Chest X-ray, AP view. Patient: 16 years old, sex M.
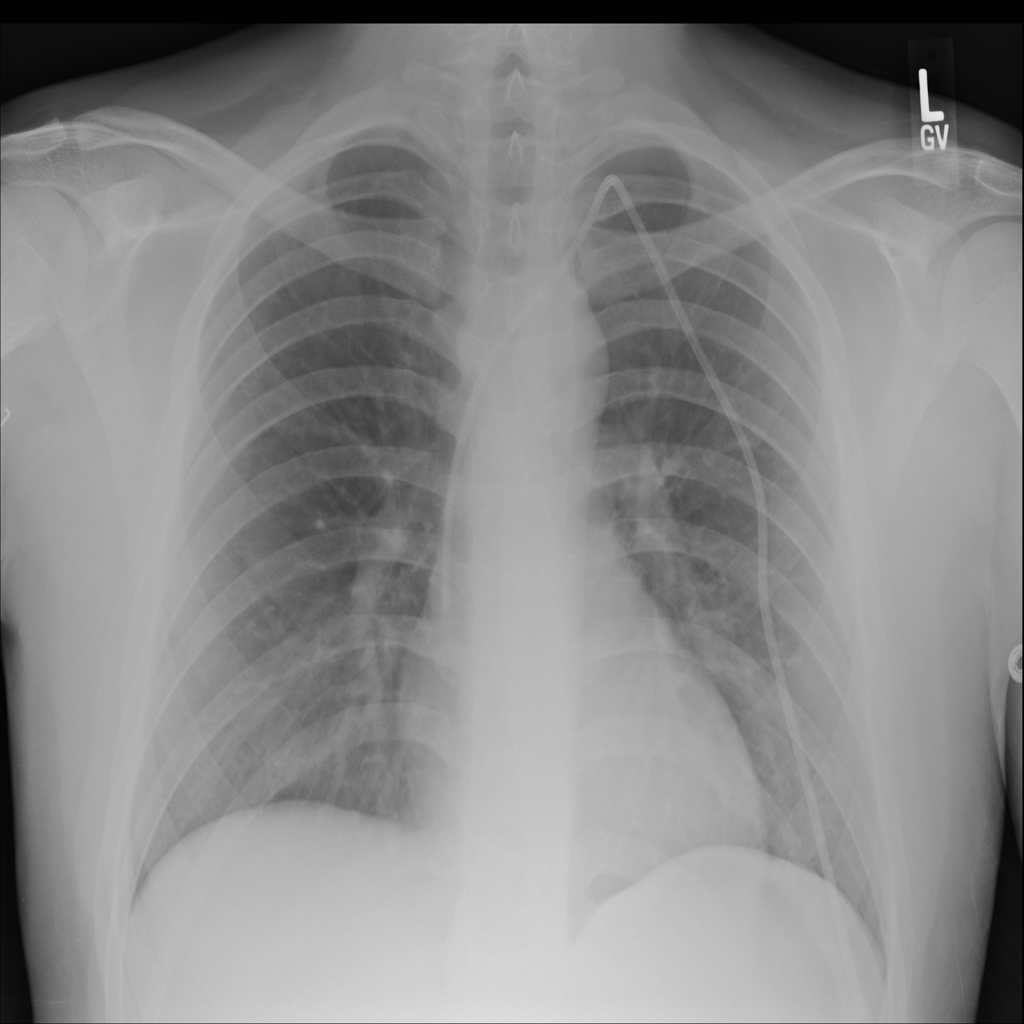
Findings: No Finding